Interaction volume radius: 5 \u00c5
Interaction volume height: 10 \u00c5
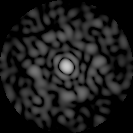
Disorder parameter: 0.8413